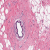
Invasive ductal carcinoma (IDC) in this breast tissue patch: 0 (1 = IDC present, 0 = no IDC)